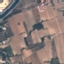
Label: PermanentCrop